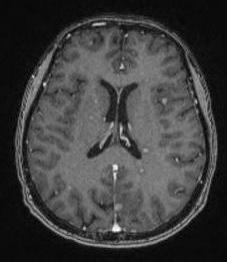
Label: notumor